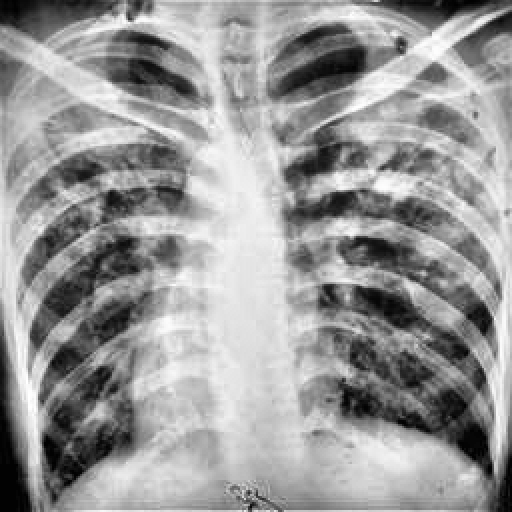
Finding: TUBERCULOSIS